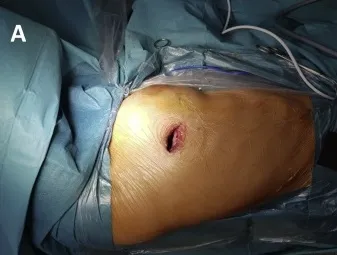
Wound before.
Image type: medical_photograph (other_medical_photograph)